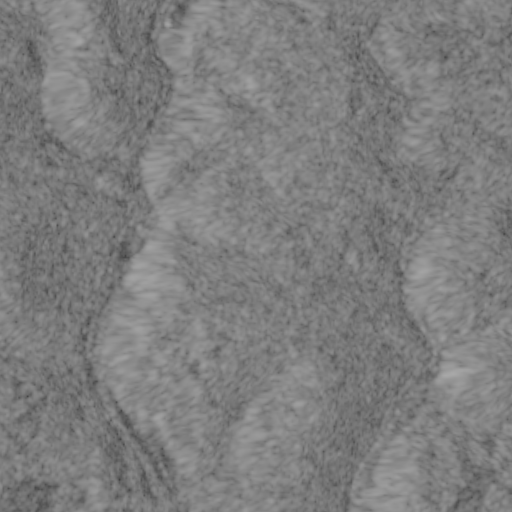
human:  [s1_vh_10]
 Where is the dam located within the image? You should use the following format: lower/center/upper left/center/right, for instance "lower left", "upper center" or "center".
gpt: The dam is located in the upper right of the image.
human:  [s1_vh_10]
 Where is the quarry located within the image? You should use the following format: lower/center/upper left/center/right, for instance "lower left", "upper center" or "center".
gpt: There is no quarry in the image.

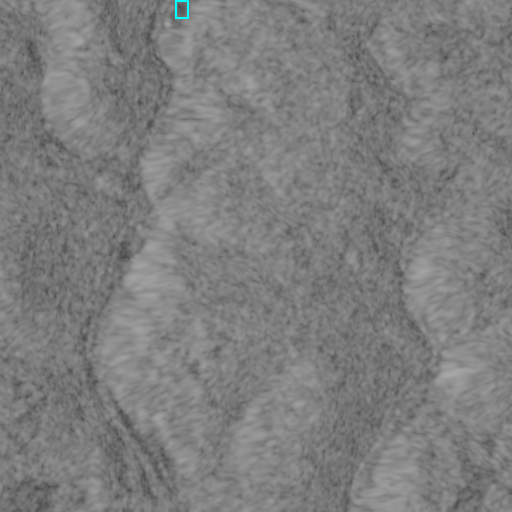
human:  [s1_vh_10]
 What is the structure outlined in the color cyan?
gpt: The structure outlined in cyan is a park.
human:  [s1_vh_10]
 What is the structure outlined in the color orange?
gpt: There is no orange outline.